Question: Firefox and Chrome seem to appear with different font-sizes.
html:
'''
<div id="gallery-section" class="section">
<div id="gallery-section-inner" class="inner">
<div class='gallery-post'>
<div class="thumbnail"></div>
<div class='gallery-excerpt'><p>This is some random text witch shows in photo description. text witch shows in photo description.</p> </div>
</div>
</div>
</div>
'''
CSS:
'''
.gallery-post {
width:170px;
background-color:white;
float:left;
font-family:'Open Sans';
margin-left:1.5em;
border:1px solid #e0e0e0;
}
.gallery-excerpt {
text-align:left;
float:left;
background-color:#EDEDED;
width:150px;
min-height:100px;
border:1px solid #e0e0e0;
font-size:12px;
border-top:none;
color:#535353;
-moz-box-sizing: border-box;
-webkit-box-sizing:border-box;
box-sizing: border-box;
margin-left:10px ;
margin-bottom:10px;
padding:1em 1em 0em 1em;
}
.thumbnail {
width:150px;
height:170px;
border:1px solid #e0e0e0;
margin-left: auto ;
margin-right: auto ;
margin-top:10px;
}
'''
Visualization:

code: <URL>
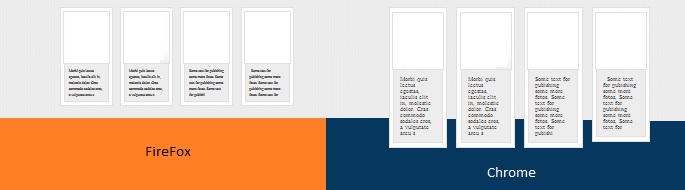
Answer: It has nothing to do with your code. What you see on maximum zoom-out in chrome is just minimum chrome font size. You can set it up in a way <URL> . However you can't go below certain value which you can see in your case. And you can't do anything about it.
It's considered as a chrome bug: <URL>.
Why do you even care anyway?